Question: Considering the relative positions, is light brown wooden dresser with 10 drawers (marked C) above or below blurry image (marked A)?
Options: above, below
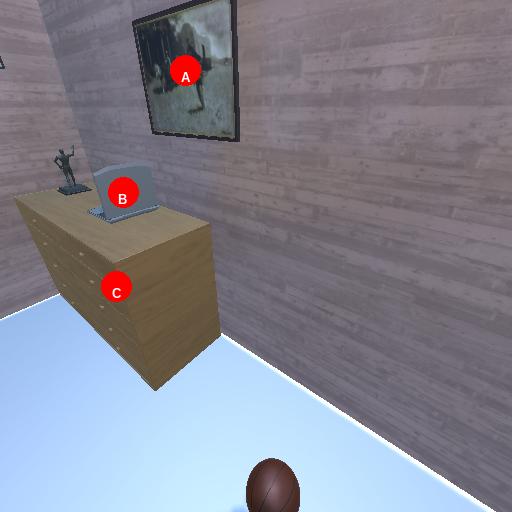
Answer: above